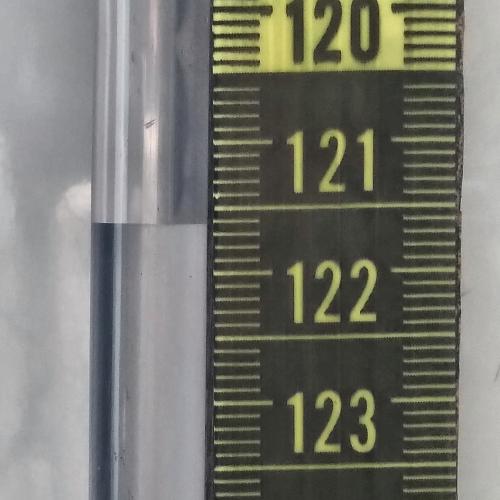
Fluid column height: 121.6 cm